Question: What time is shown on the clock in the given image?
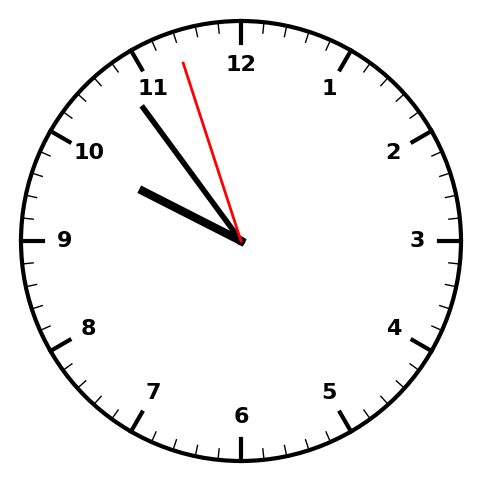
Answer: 09:53:57